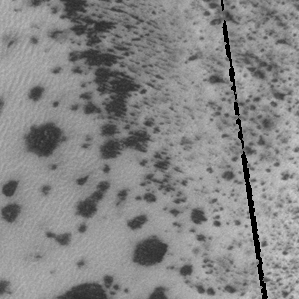
Label: frost